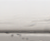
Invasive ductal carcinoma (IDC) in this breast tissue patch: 0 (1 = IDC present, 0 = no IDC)